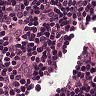
Metastatic tissue present: no